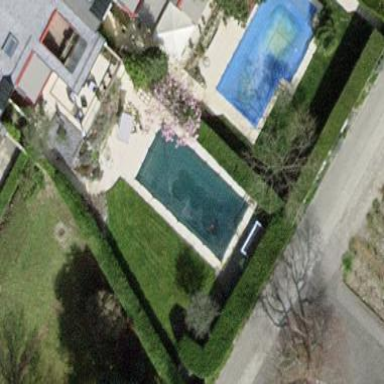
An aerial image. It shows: Swimming pool located in leisure land.